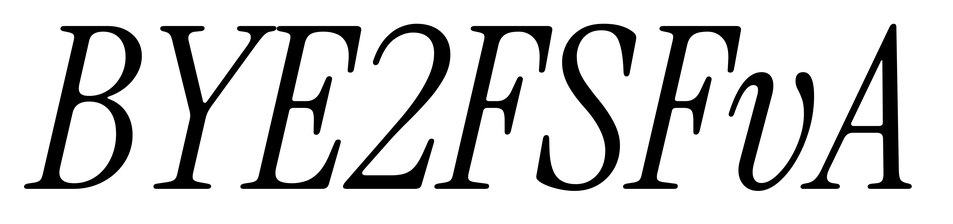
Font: InstrumentSerif-Italic